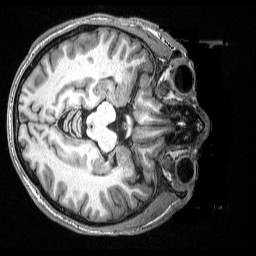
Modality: T1w
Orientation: axial
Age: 26
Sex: male
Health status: ill
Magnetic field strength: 3 T
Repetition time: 2.53 s
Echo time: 0.00331 s